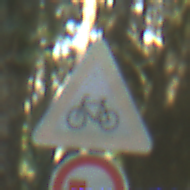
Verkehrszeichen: RadverkehrRechts
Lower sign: UeberholverbotKraftfahrzeuge
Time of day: Midday
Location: Outdoor (Nature)
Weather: Clear
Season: NotSpecified
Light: Natural